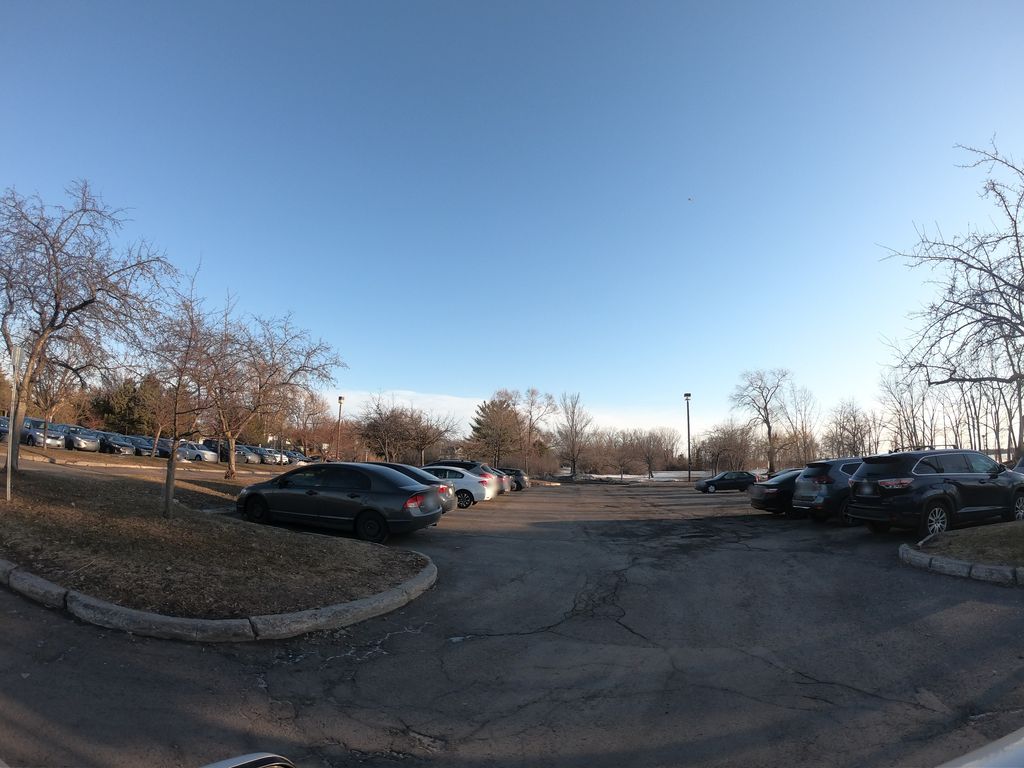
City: ottawa-gatineau